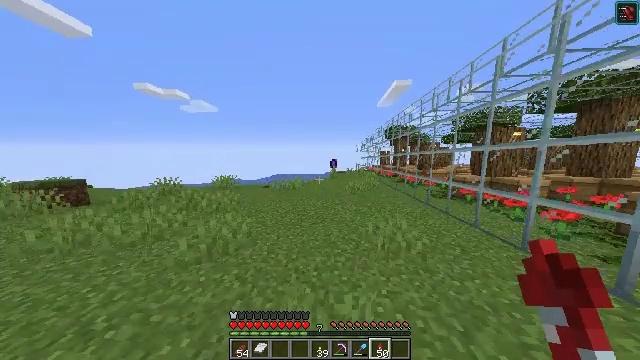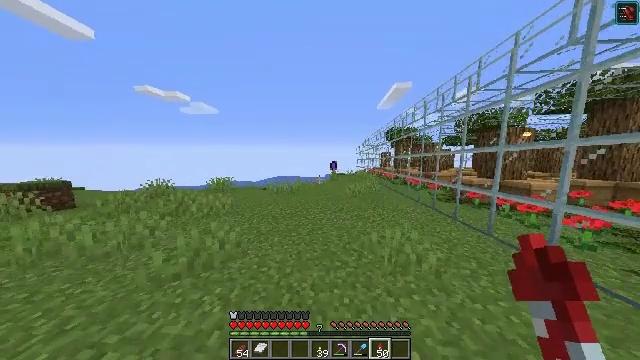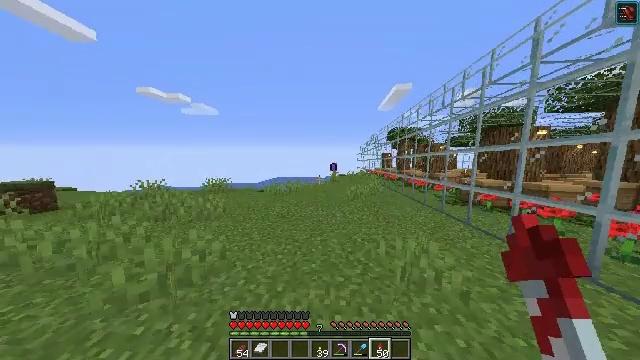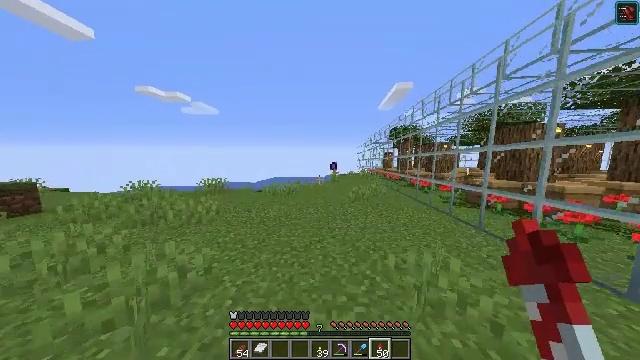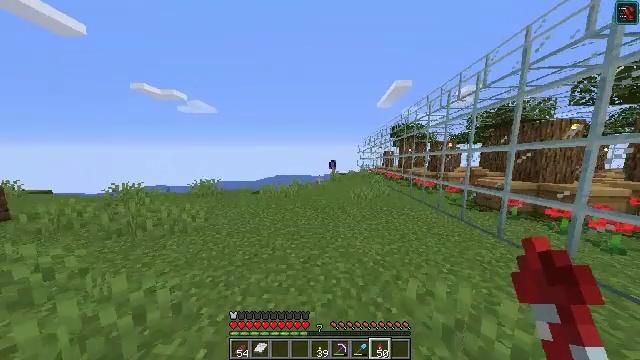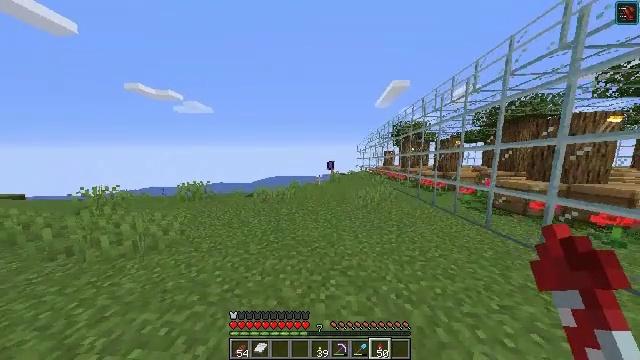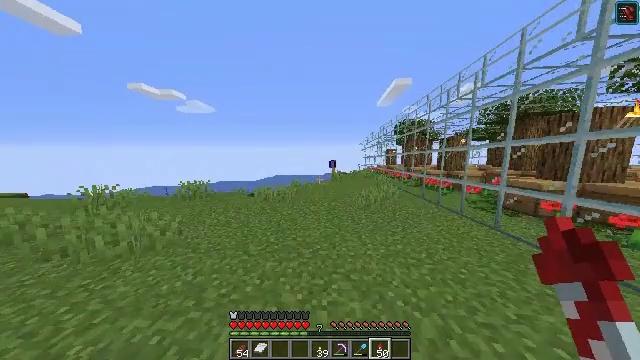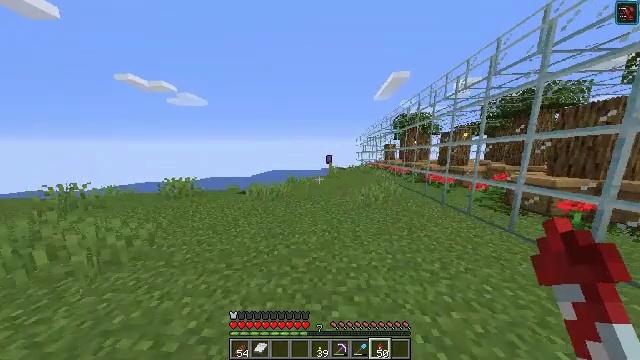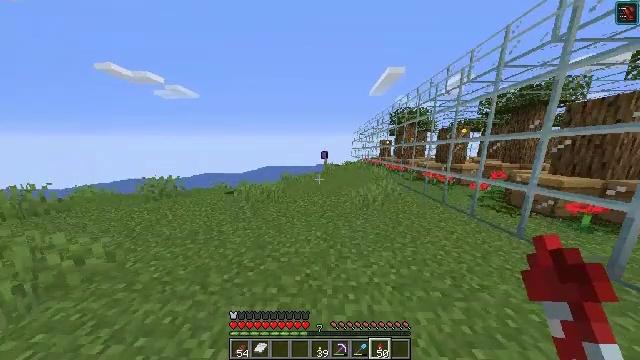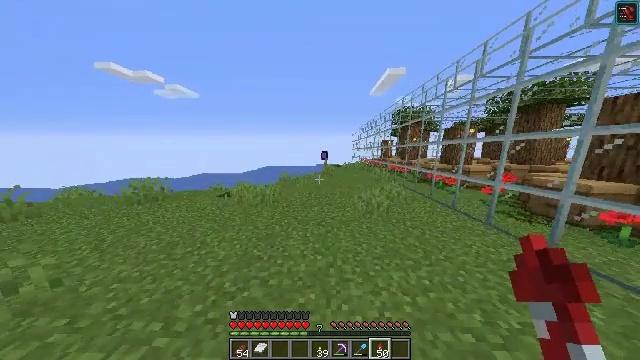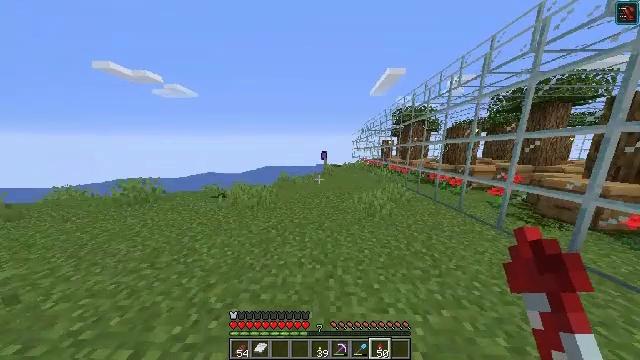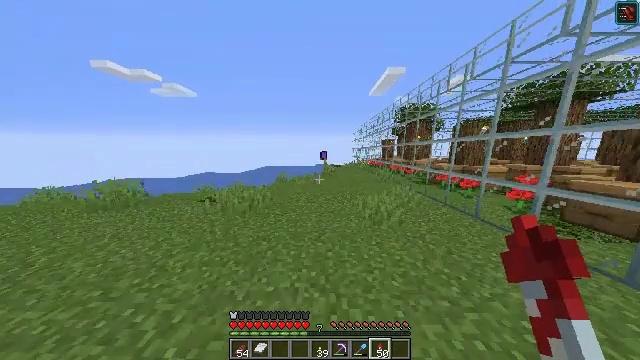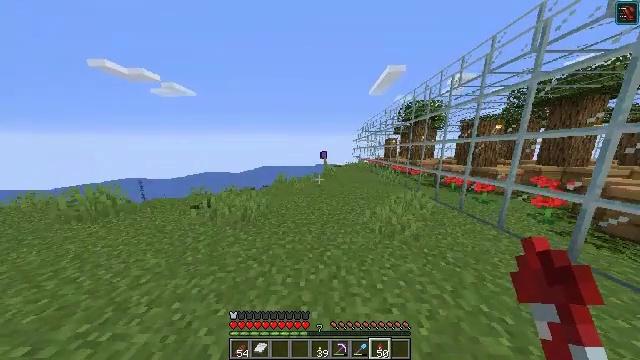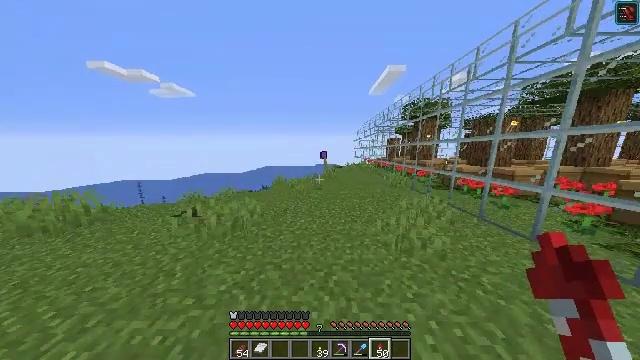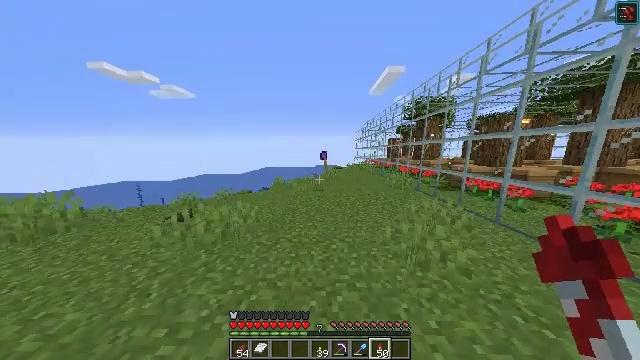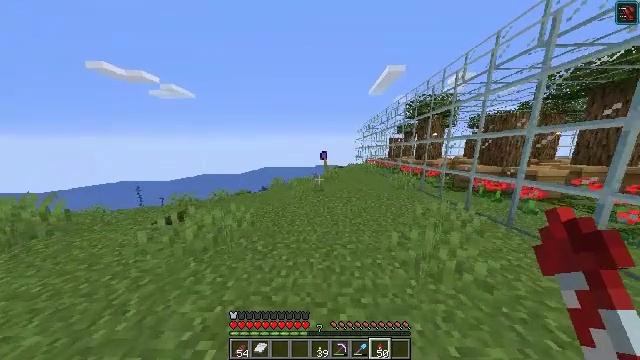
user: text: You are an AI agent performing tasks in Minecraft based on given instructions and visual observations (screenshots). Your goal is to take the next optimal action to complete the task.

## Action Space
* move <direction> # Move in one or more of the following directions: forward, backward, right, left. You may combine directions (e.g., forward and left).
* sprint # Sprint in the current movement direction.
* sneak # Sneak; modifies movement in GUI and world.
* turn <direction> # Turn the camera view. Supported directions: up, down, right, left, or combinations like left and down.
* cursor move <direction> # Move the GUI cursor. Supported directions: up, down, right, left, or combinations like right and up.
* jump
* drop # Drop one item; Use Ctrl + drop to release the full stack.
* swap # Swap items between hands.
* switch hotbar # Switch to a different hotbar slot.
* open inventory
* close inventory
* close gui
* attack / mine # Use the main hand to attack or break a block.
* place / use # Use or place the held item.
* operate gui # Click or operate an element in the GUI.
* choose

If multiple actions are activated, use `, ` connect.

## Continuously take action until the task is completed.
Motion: motion action
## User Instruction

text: Remove a firework rocket from the inventory.
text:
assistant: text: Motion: move forward
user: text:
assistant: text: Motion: move forward
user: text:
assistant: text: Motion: move forward
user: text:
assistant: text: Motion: move forward
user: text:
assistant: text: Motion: move forward
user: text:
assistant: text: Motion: move forward
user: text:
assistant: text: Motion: move forward, turn right and down
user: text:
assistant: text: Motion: move forward, turn right and down
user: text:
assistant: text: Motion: move forward
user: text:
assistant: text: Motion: move forward
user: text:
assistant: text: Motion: move forward
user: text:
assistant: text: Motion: move forward
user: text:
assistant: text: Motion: move forward
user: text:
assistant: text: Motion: move forward
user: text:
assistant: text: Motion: move forward
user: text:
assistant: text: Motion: move forward
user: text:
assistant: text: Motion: move forward
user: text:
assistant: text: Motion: move forward
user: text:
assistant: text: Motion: move forward
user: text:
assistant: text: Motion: move forward
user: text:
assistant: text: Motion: move forward
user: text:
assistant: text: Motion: move forward
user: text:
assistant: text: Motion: move forward
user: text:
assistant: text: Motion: move forward
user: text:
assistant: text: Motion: move forward
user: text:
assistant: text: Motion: move forward
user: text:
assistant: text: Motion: move forward
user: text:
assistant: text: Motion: move forward
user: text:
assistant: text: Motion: move forward
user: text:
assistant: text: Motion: move forward